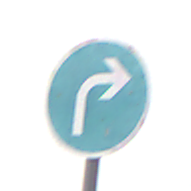
Verkehrszeichen: VorgeschriebeneFahrtrichtungRechts
Umgebung: Outdoor, Nature
Tageszeit: MorningAfternoon
Wetter: PartlyCloudy
Licht: Natural
Jahreszeit: NotSpecified
Kontrast: MediumContrast